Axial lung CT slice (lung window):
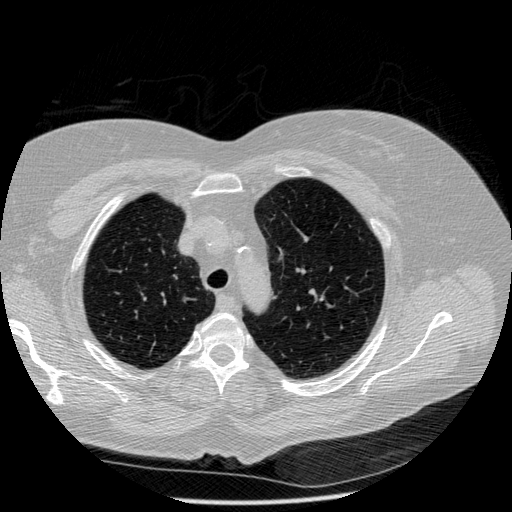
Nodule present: no